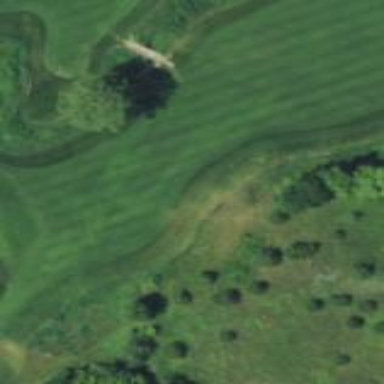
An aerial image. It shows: Golf fairway surrounded by grass.